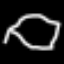
Label: octagon